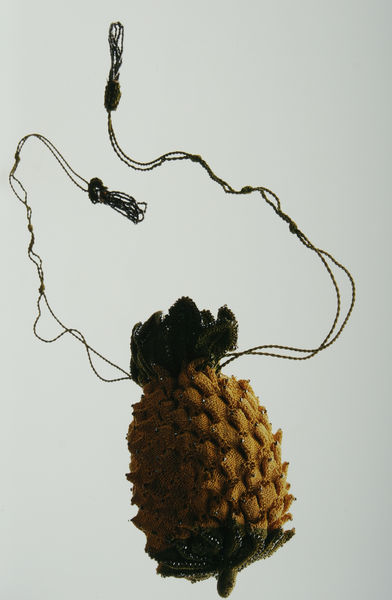
Titel: Réticule
Standort: Kyoto (Japan)
Institution: Kyoto Costume Institute
Schlagwörter: blätter, weiß, gelb, grün, ocker, braun, frau, orange, schwarz, dame, obst, mode, band, knoten, schale, schnur, schnüre, stickerei, stoff, strick, blatt, perlen, frucht, skulptur, liegen, moderne, abstrakt, kette, modern, farbe, linien, handarbeit, stricken, wolle, streifen, faden, kordel, stil, plastik, fein, exotik, exotisch, gewächs, foto, fotografie, hängen, geflecht, kabel, schweben, accessoire, beutel, tasche, stängel, photo, handtasche, farbfoto, ansatz, fäden, gewebe, textil, fotographie, kunsthandwerk, objekt, elektrisch, garn, weben, draht, schwar, stacheldraht, zapfen, installation, beuys, stummel, ananas, bändel, gestrickt, täschchen, genäht, fail, absurd, energie, instalation, fadenkreuz, bois, häkelarbeit, annanas, gehäckelt, häckeln, réticule, strickarbeit, südfrucht, springseil, boys, 20. jahrhundert, verdrahtet, stoffananas